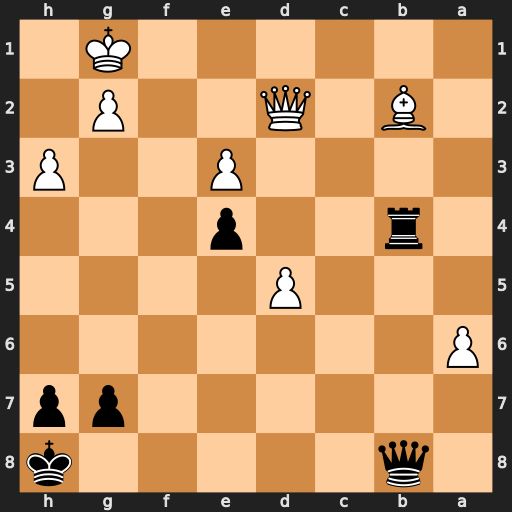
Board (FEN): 1q5k/6pp/P7/3P4/1r2p3/4P2P/1B1Q2P1/6K1
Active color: b
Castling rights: -
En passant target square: -
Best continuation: Rxb2 a7 Rb1+